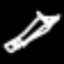
Label: pencil